Question: I'm working on database design and Java implementation of some sports event model.
I have two entities: 'Game' and 'Participant' and undirectional OneToMany relationship between them. 'Game' can has many 'Participant''s.
In database it looks like:

Of course i have FK constraint on table 'event_participant':
'''
CONSTRAINT 'FK_par_eve_eve_id__eve_id'
FOREIGN KEY ('event_id')
REFERENCES 'event' ('id'));
'''
In Java code i wrote this mapping (simplified):
'''
@Entity
@Table(name = "event")
public class GameEntity extends AbstractPersistable<Long> implements Game {
@Nullable
@OneToMany(cascade = CascadeType.PERSIST, mappedBy = "game")
private List<ParticipantEntity> participants;
}
@Entity
@Table(name = "event_participant")
public class ParticipantEntity extends AbstractPersistable<Long> implements GameParticipant {
@ManyToOne
@JoinColumn(name="event_id", referencedColumnName = "id", insertable = true)
private GameEntity game;
}
'''
Test:
'''
TeamEntity teamHome = teamsDao.findOne(1L);
TeamEntity teamGuest = teamsDao.findOne(2L);
GameEntity newEntity = new GameEntity()
.addParticipant(teamHome, GameParticipant.Alignment.HOME)
.addParticipant(teamGuest, GameParticipant.Alignment.GUEST);
dao.save(newEntity);
public GameEntity addParticipant(TeamEntity team, GameParticipant.Alignment alignment) {
if (participants == null) {
participants = new ArrayList<ParticipantEntity>();
}
participants.add(ParticipantEntity.create(team, alignment));
return this;
}
public static ParticipantEntity create(TeamEntity team, Alignment alignment) {
ParticipantEntity object = new ParticipantEntity();
object.team = team;
object.alignment = alignment;
return object;
}
'''
When i'm trying to save the new 'GameEntity' object which contains just created 'Participant''s objects i expect that Hibernate creates one new record in 'event' table and related records in 'event_participant' table.
But i got an exception:
'''
Referential integrity constraint violation: "FK_PAR_EVE_EVE_ID__EVE_ID: PUBLIC.EVENT_PARTICIPANT FOREIGN KEY(EVENT_ID) REFERENCES PUBLIC.EVENT(ID) (0)"; SQL statement:
insert into event_participant (id, alignment, event_id, participant_id, participant_type) values (null, ?, ?, ?, ?)
'''
This insert query contains NULL value for 'event_id' field. I don't understand why.
When i removed DB constraint everything is ok and 'event_id' column has the correct value.
All the boilerplate is done by Spring Data util classes.
I'm using JPA 2.0, mysql-connector-java 5.1.28, hibernate-entitymanager 4.0.1.Final, spring-data-jpa 1.3.4.RELEASE and H2 database for testing.
I got the same result using either H2 or MySQL.
Where i failed?
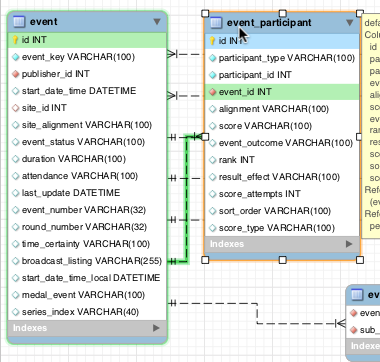
Answer: You didn't set the other side of this bi-directional association:
'''
public GameEntity addParticipant(TeamEntity team, GameParticipant.Alignment alignment) {
ParticipantEntity pe = ParticipantEntity.create(team, alignment)
participants.add(pe);
pe.setGame(this);
return this;
}
'''
The thing to note is you didn't set the foreign key field for the participant as in 'pe.setGame(this)'